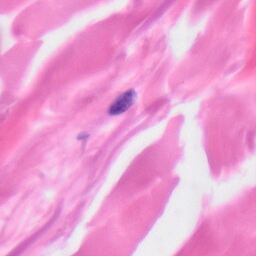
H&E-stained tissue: Skin